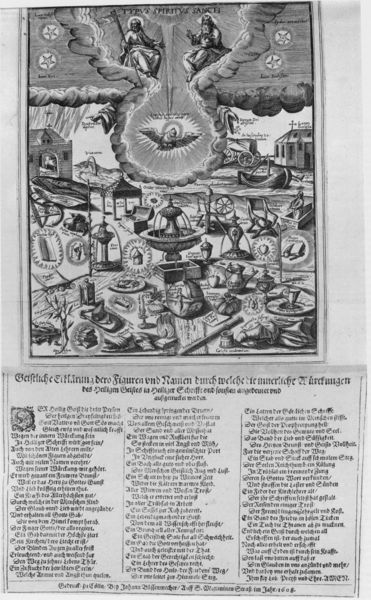
Titel: Geistliche Erklärung dero Figuren vnd Namen
Künstler: Anton Wierix
Standort: Wolfenbüttel
Institution: Herzog August Bibliothek
Schlagwörter: flügel, gott, hand, himmel, meer, vogel, wasser, weiß, wolken, fluss, sitzen, stadt, grau, lampe, mitte, schwarz, stuhl, zeichnung, gebäude, haus, wolke, hochformat, architektur, taube, bild, erde, kirche, kelch, boot, brunnen, engel, garten, springbrunnen, holzschnitt, schiff, schrift, vedute, grafik, graphik, spalten, thron, deutsch, regen, buch, kreuz, flammen, zweig, druck, sterne, schwarz weiß, stich, seite, illustration, text, zeitung, kugel, buchseite, heiligenschein, werkzeug, öllampe, nimbus, christus, jesus, blitz, mittelalter, gedicht, erscheinung, baldachin, herz, heilige, heilig, kupferstich, globus, donner, petrus, christentum, waser, beschreibung, symbole, erklärung, spinnrad, geist, gegenstände, quelle, dreifaltigkeit, werkzeuge, heiliger geist, gottvater, flugschrift, thronen, druckschrift, astronomie, majuskel, typendruck, hl geist, trinität, minuskel, drei spalten, dreispaltig, erfindungen, martyrien, geiliger geist, utensielien, gesitlich, stermne, geshcihcte